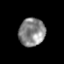
Tissue: prostate
Cell type: T cells
Senescence score: 0.3584
Nuclear area (px): 716
Mean DAPI intensity: 135.897